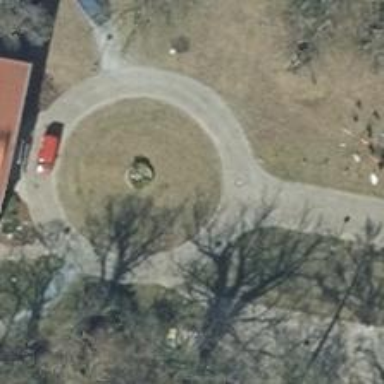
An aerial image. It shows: Fountain.